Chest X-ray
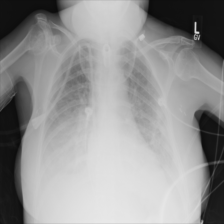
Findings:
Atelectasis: negative
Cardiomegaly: negative
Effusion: negative
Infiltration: negative
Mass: negative
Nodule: negative
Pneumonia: negative
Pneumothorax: negative
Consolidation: negative
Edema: positive
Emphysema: negative
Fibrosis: negative
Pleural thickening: negative
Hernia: negative